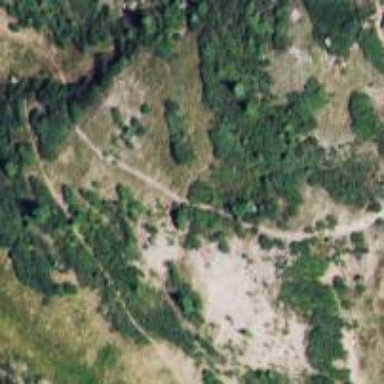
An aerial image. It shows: Path designated as standard/terra trail by the US Forest Service.